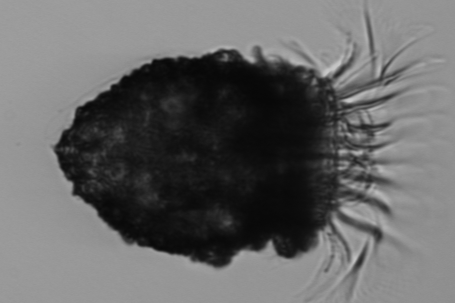
Label: Stenosemella_morphotype1